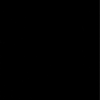
Label: not_dusty